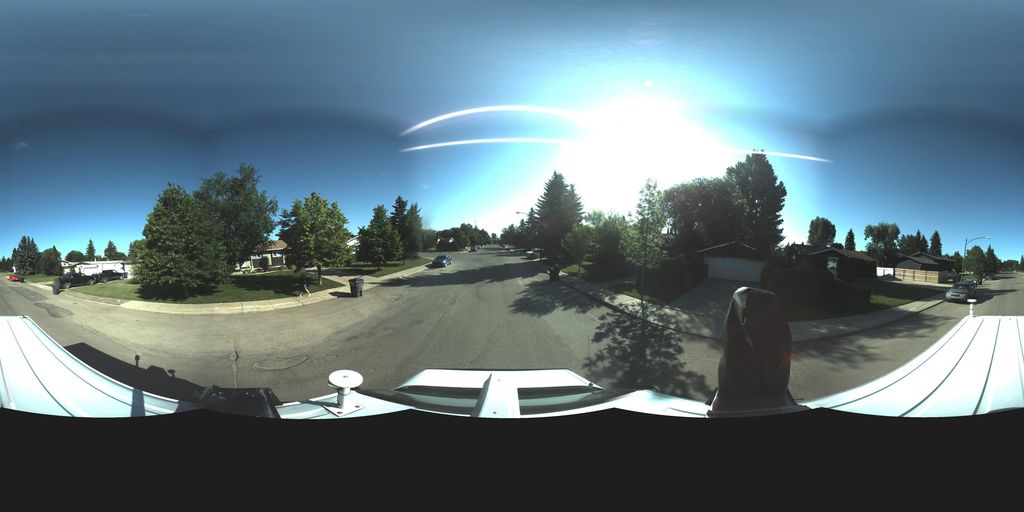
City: saskatoon